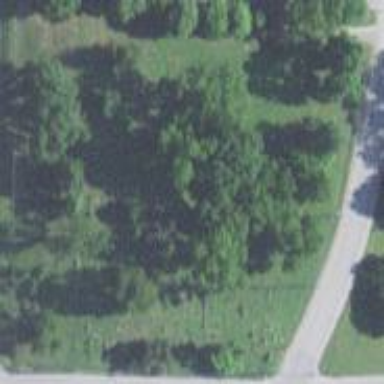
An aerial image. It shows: Cemetery.